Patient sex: M
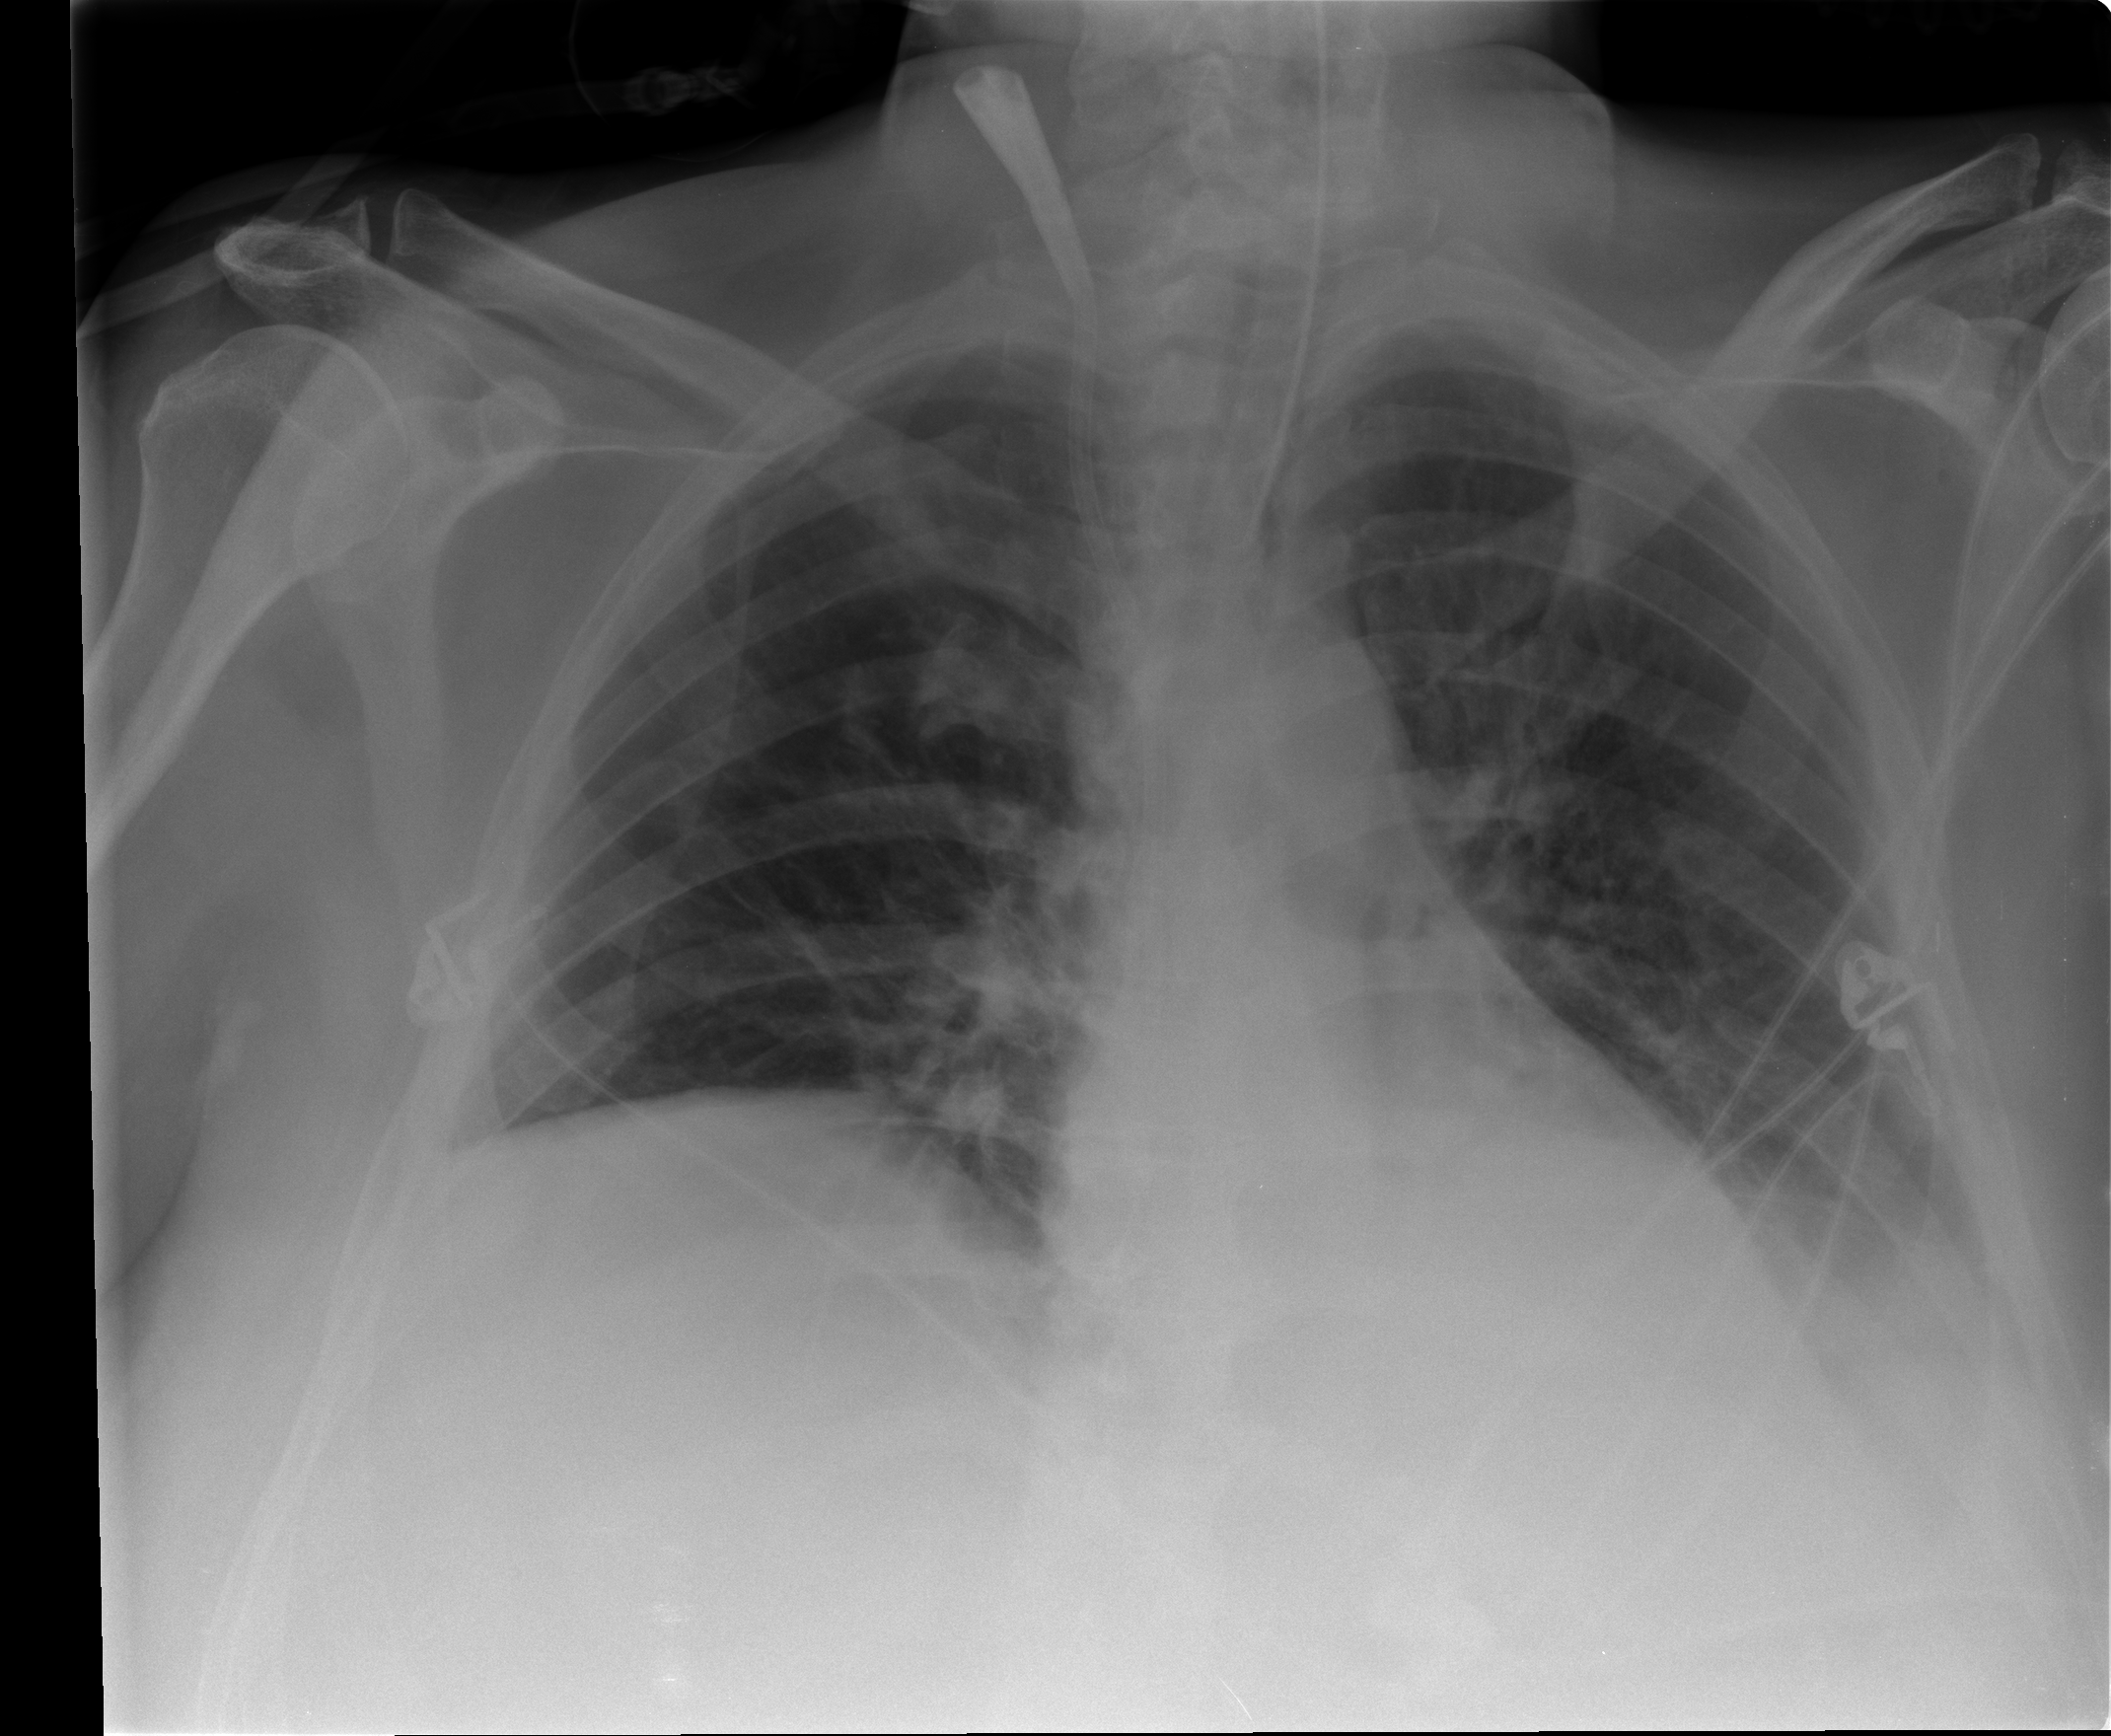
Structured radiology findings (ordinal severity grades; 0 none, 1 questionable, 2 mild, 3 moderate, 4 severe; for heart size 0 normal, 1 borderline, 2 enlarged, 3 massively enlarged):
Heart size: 0
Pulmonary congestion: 2
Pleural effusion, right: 0
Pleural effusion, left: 1
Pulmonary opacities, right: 0
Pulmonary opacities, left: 0
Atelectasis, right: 2
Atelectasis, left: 2